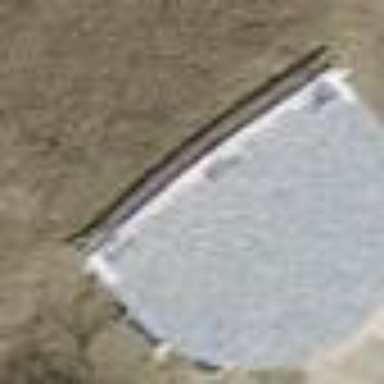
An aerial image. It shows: Covered reservoir building used for storing water.